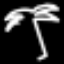
Label: palm tree